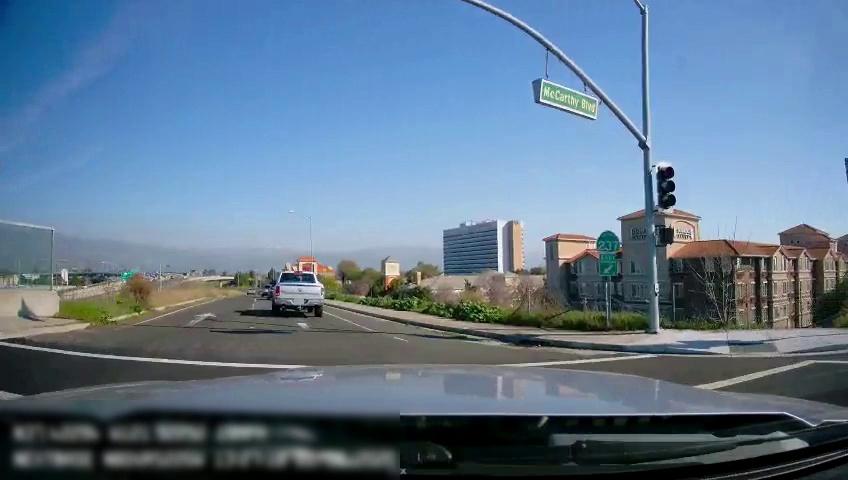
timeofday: Day
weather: Sunny
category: Drivable Space
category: Drivable Space
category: Vehicles | Car
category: Vehicles | SUV
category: Vehicles | Truck
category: Lanes | Current Lane
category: Lanes | Current Lane
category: Lanes | Alternate Lane
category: Traffic | Lights
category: Traffic | Signs
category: Traffic | Signs
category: Traffic | Signs
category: Traffic | Lights
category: Traffic | Lights
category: Traffic | Signs